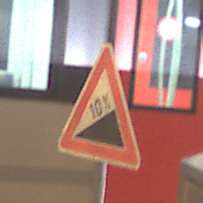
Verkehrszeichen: Steigung10
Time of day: NotSpecified
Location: Indoor (Urban)
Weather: NotSpecified
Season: NotSpecified
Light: Artificial